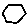
Label: hexagon